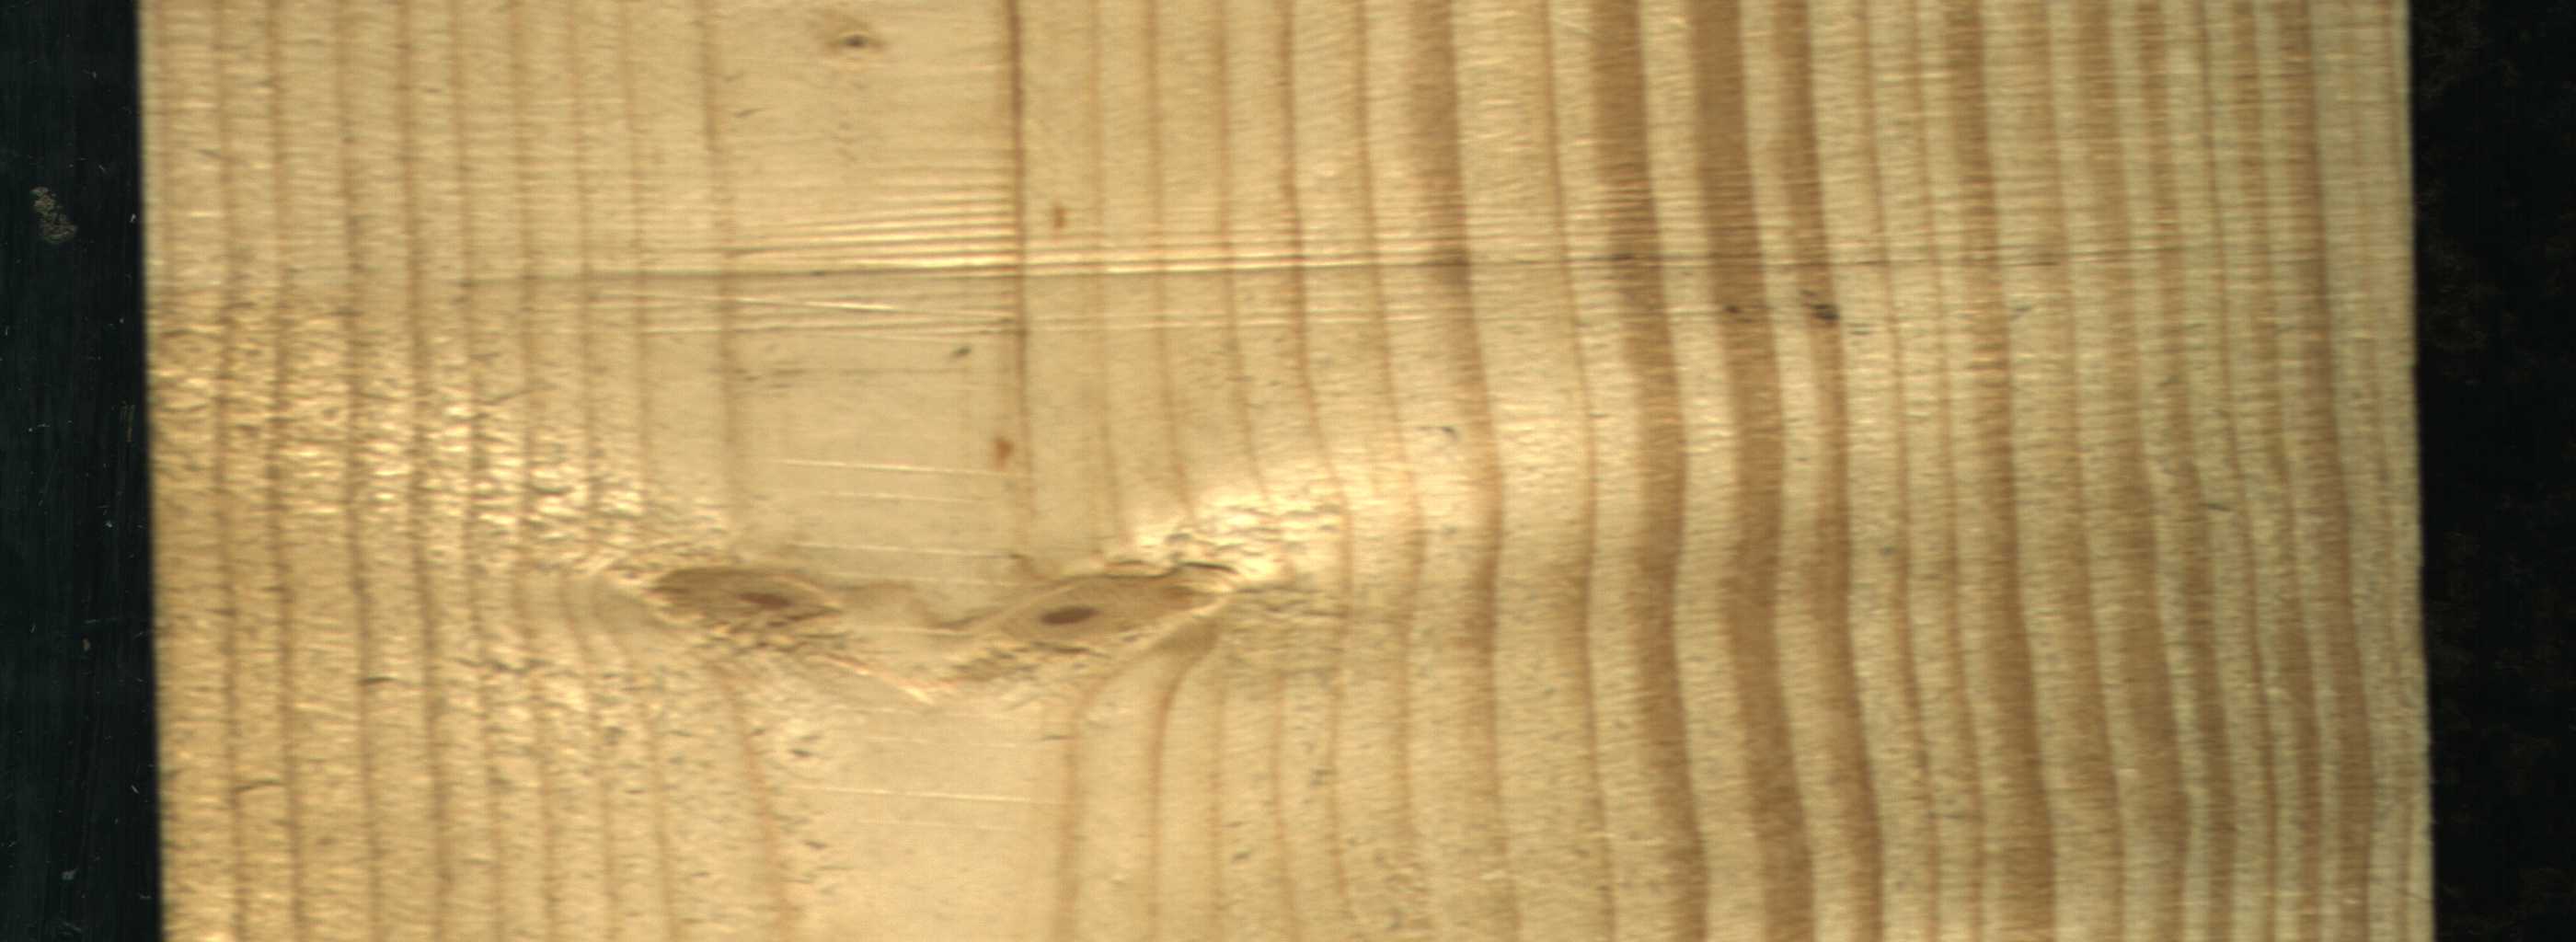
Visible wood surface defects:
Live_Knot
Live_Knot
Live_Knot